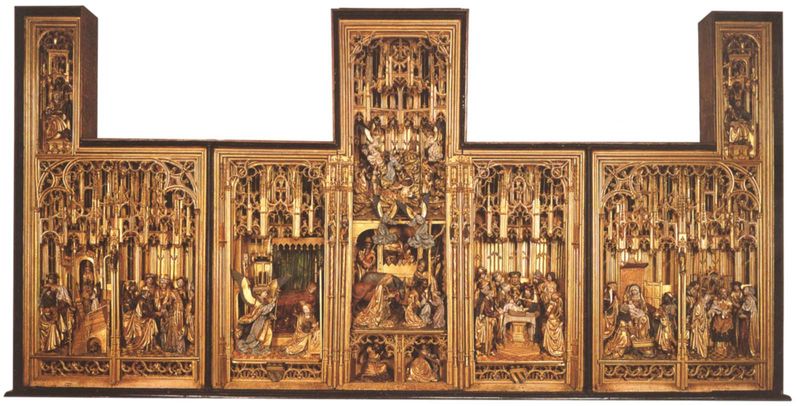
Titel: Retabel aus Saluzzo
Institution: Brüssel, Musée de la Ville
Schlagwörter: blau, flügel, gott, menschen, sitzen, holz, architektur, bibel, rahmen, gold, drei, kind, gotik, engel, relief, figuren, könig, ornamente, bett, religion, türme, schweben, altar, kathedrale, schnitzerei, portal, orgel, gotisch, jesus, kniend, vorderansicht, könige, heilige, abendmahl, taufe, maria, szenen, verzierungen, schnitzen, altarbild, öffnen, geburt, tryptichon, maßwerk, innenräume, retabel, schnitzaltar, abschnitte, seitenaltäre, triptychon, apostel, heiliger geist, klappen, tryptychon, schliessen, isenheim, flügelaltäre